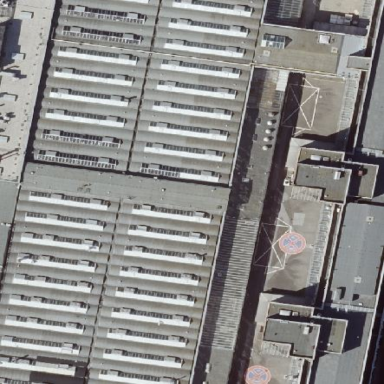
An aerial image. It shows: Industrial building.